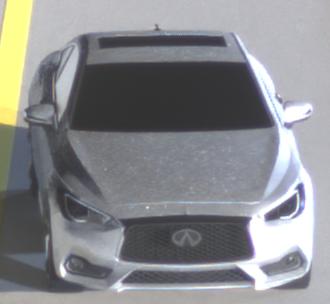
Make: Infiniti
Model: Q60 2.0t
Detailed model: Q60 (V37)
Model produced from: 2016/10
Model produced until: 2018/08
Doors: 2
Color: white
Road condition: dry road
Daytime: night
Contrast: high contrast